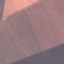
Label: AnnualCrop